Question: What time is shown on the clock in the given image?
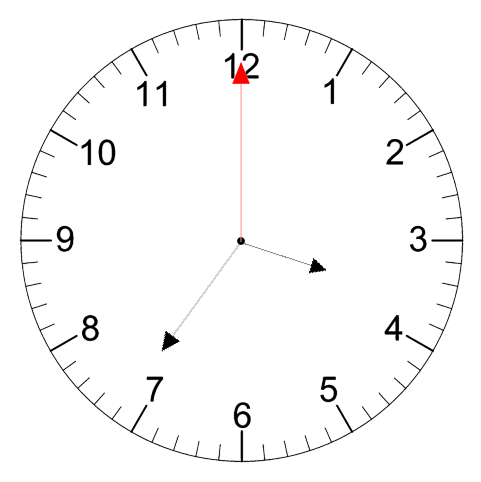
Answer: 03:36:00